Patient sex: M
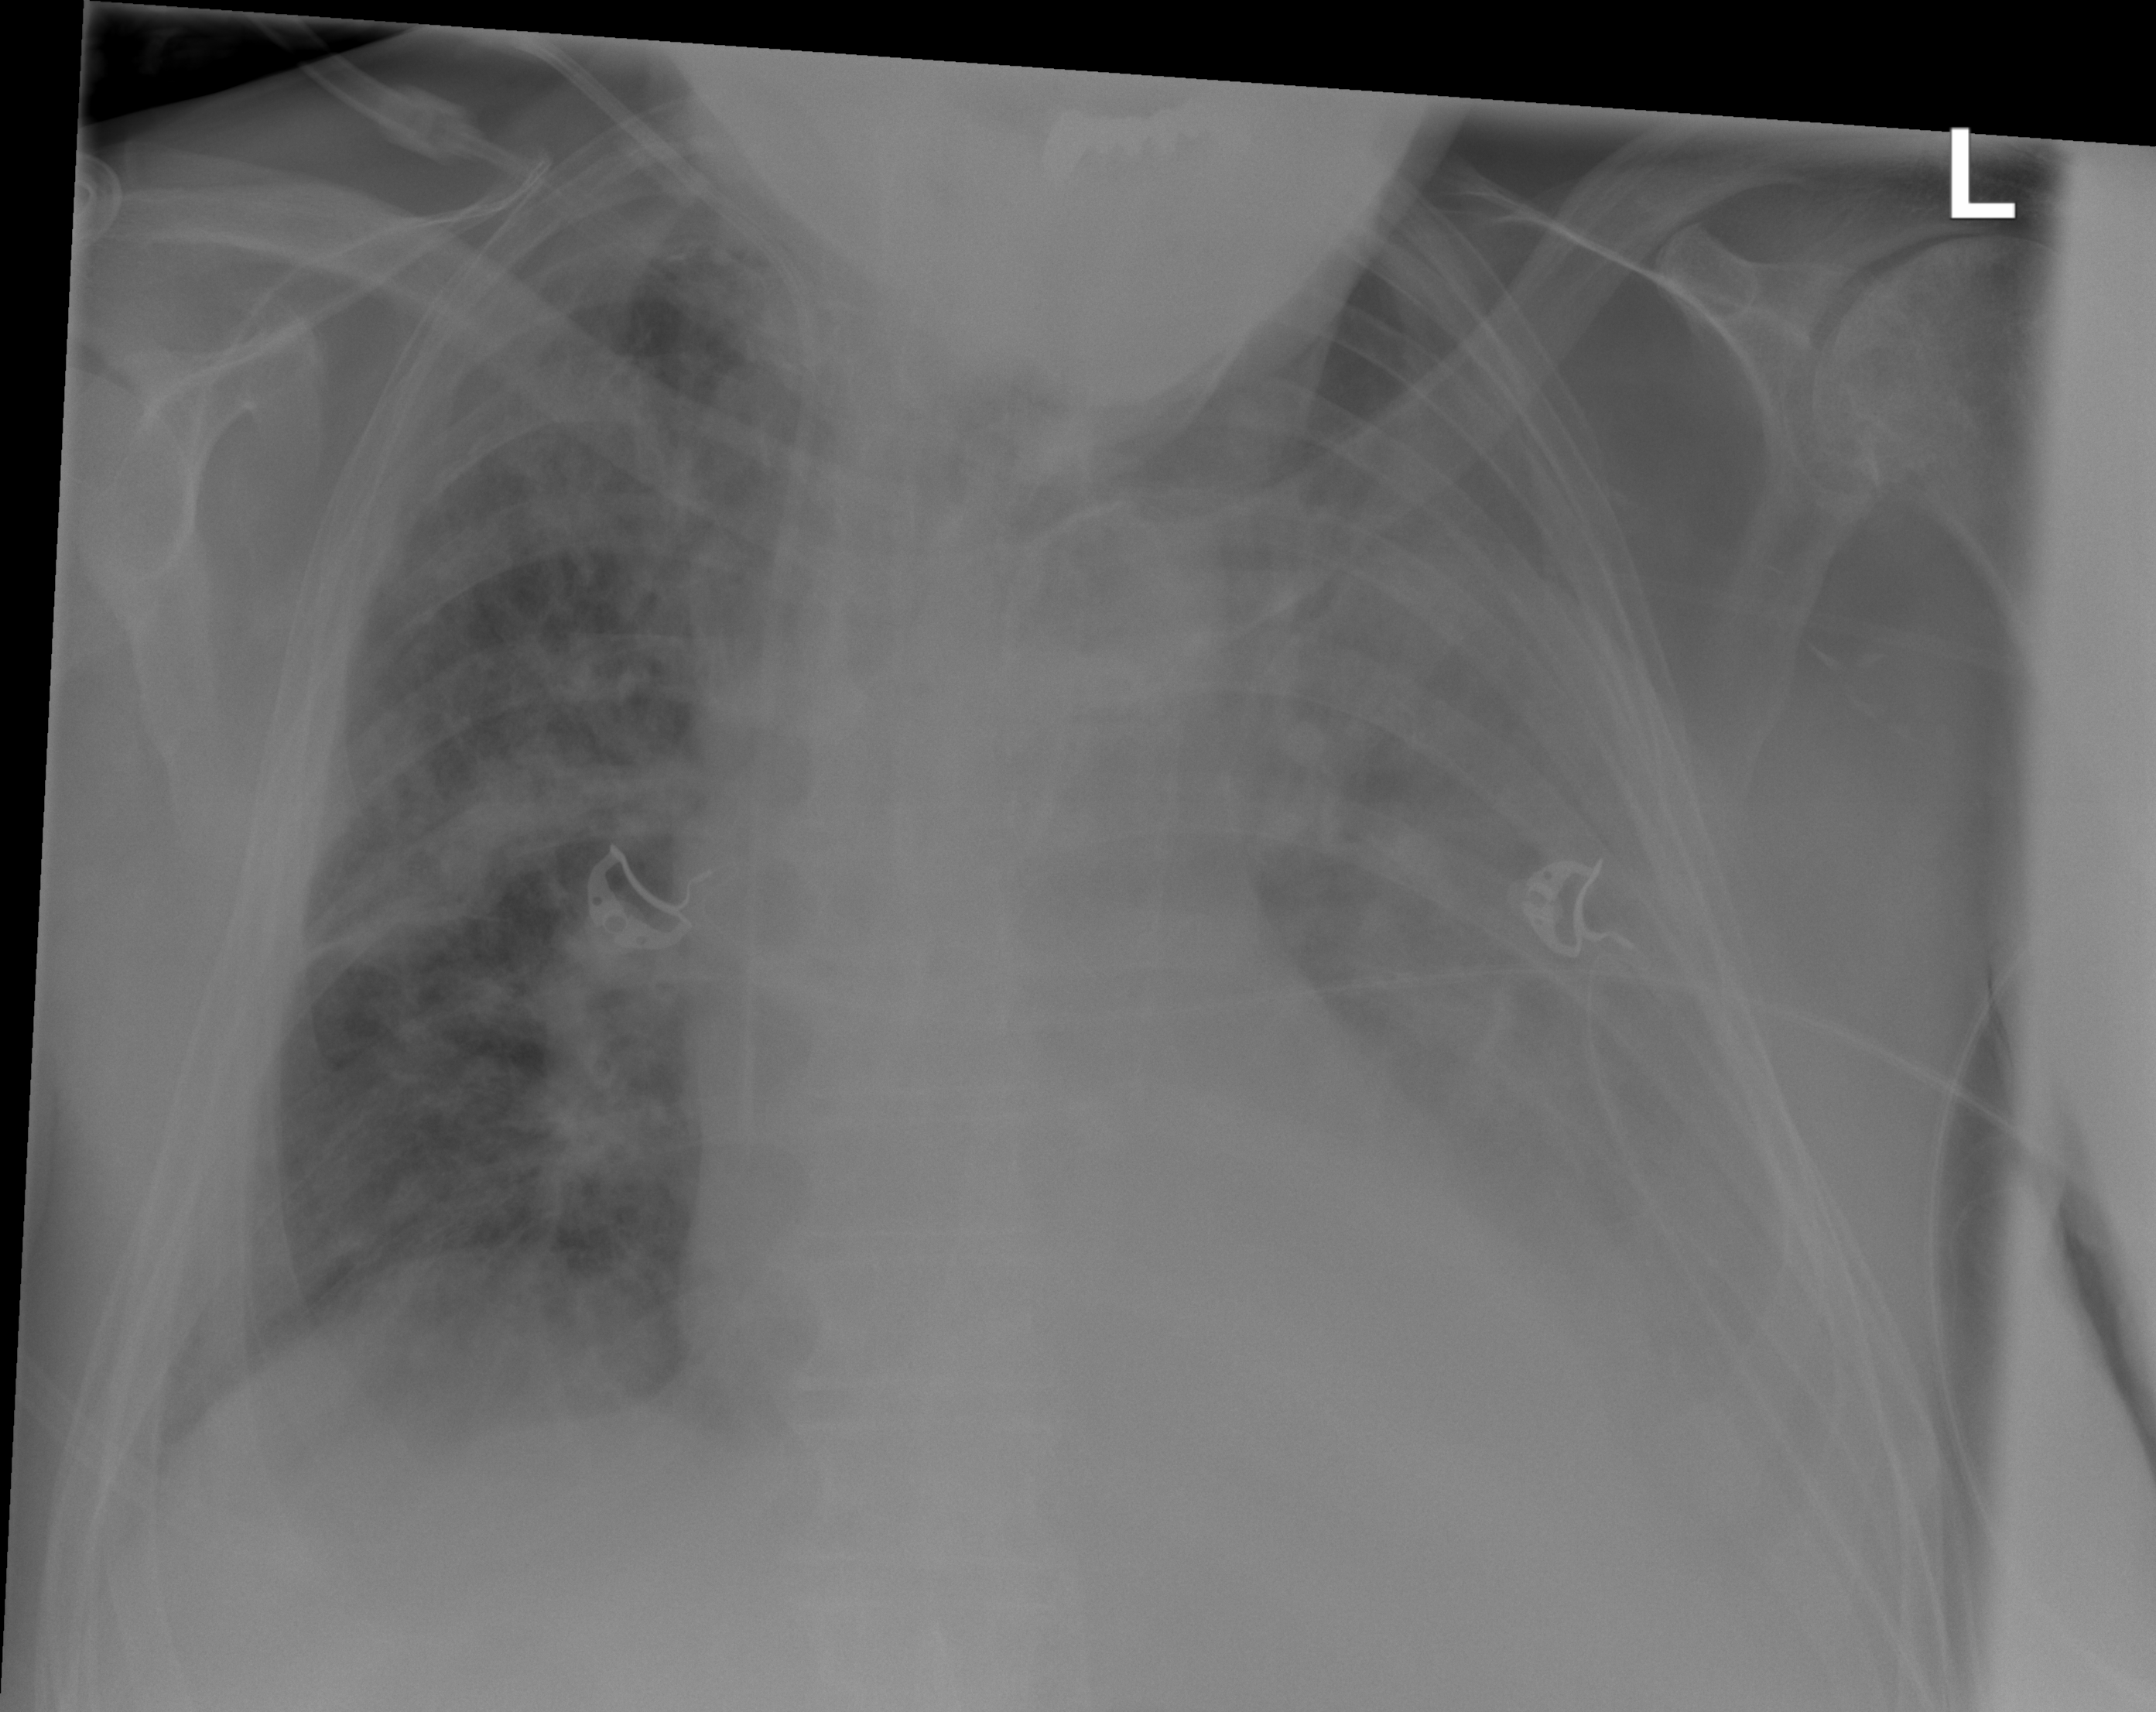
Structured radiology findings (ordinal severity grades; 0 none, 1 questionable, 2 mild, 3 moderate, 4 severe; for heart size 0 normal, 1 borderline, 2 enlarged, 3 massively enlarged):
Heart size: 0
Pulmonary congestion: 2
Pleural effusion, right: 2
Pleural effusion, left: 2
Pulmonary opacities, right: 3
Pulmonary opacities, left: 2
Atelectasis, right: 3
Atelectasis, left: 2